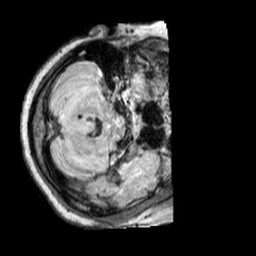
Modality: FLAIR
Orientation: axial
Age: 54
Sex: female
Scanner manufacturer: siemens
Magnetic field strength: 3 T
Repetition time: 5 s
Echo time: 0.387 s